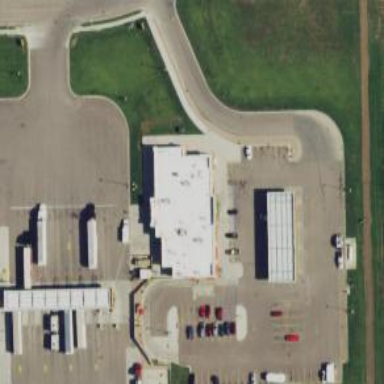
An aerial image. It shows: Convenience shop.